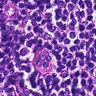
Metastatic tissue present: no